Field crop: maize
Growth stage: 2
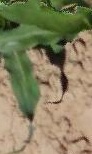
Species: maize